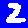
Digit: 2